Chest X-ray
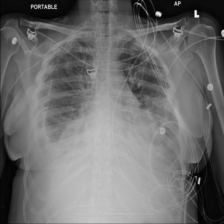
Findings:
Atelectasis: negative
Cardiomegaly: negative
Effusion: negative
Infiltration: negative
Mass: negative
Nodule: negative
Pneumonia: negative
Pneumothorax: negative
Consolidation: negative
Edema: negative
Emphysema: negative
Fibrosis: negative
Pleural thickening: negative
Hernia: negative